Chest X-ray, PA view. Patient: 59 years old, sex M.
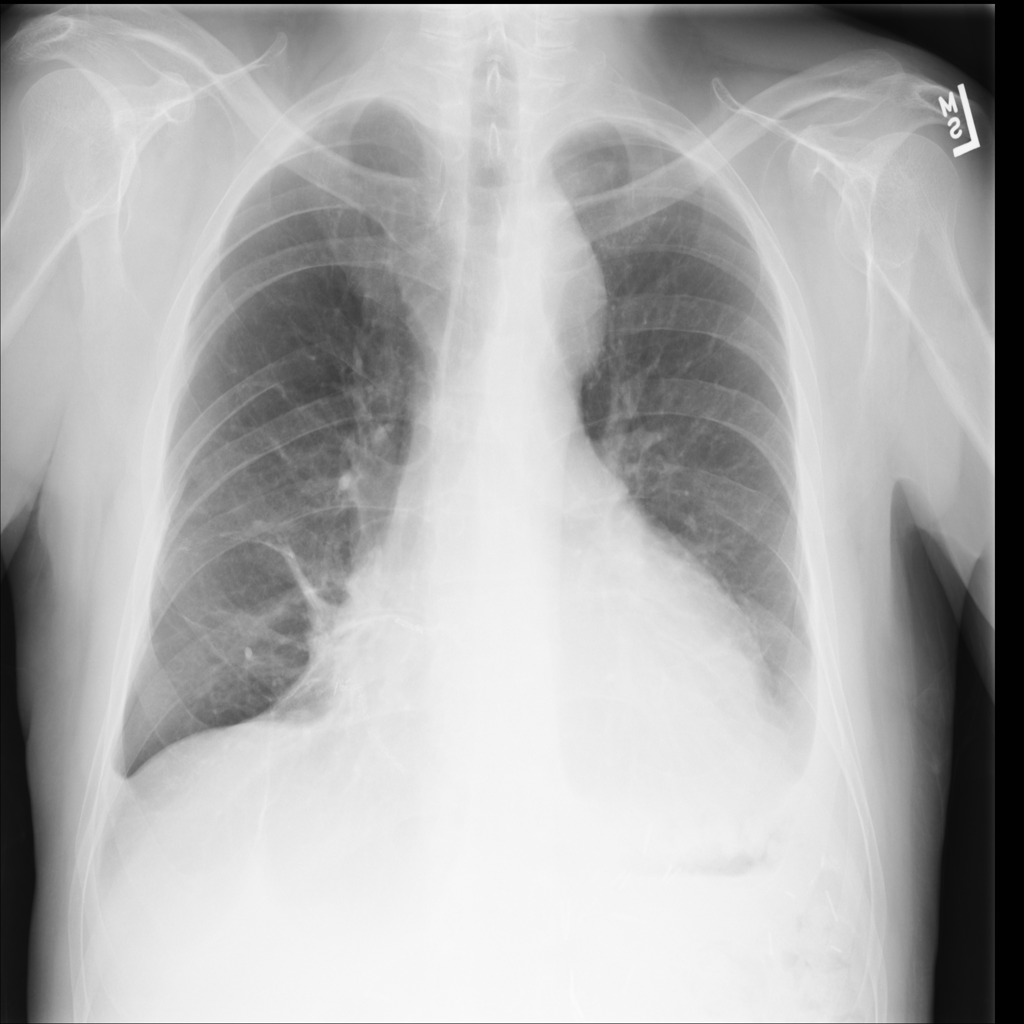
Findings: Atelectasis, Effusion, Mass